六年级 · 计数
 根据右面的扇形统计图, 把下表填写完整。(6 分)

| 项目 | 伙食费 | 文化、 <br> 教育费 | 购买 <br> 衣物 | 水电费、 <br> 电话费 | 其他 <br> 支出 |
| :---: | :---: | :---: | :---: | :---: | :---: |
| 费用/元 |  | 600 |  |  |  |
| 百分比 | $35 \%$ | $25 \%$ |  | $10 \%$ |  |

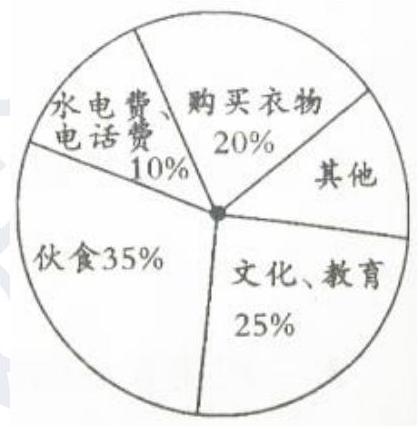
答案: $840 \quad 480 \quad 240 \quad 240 \quad 20 \% \quad 10 \%$